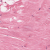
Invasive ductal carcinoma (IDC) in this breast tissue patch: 0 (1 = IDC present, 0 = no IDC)